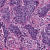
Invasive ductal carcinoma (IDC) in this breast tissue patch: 1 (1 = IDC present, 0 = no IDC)